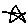
Label: star